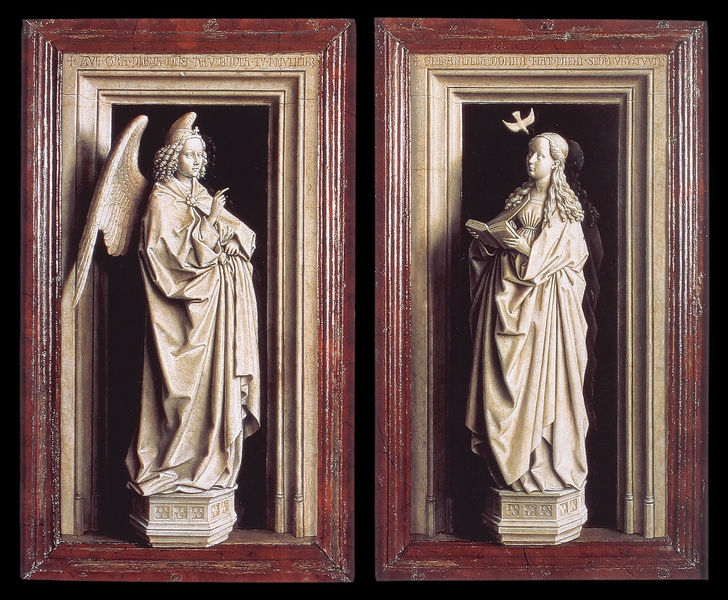
Titel: Diptychon der Verkündigung
Künstler: Jan van Eyck
Institution: Madrid, Museo Thyssen-Bornemisza
Schlagwörter: flügel, vogel, finger, kleid, marmor, blick, rot, malerei, bibel, falten, gesicht, rahmen, sockel, stein, taube, figur, gewand, haare, mutter, locken, engel, skulptur, statue, relief, zwei, figuren, weiblich, plastik, buch, altar, skulpturen, statuen, heiliger, maria, verkündigung, geist, botschaft, retabel, heiliger geist, gabriel, van eyck, maria verkündigung, ffrau